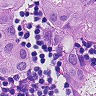
Metastatic tissue present: yes